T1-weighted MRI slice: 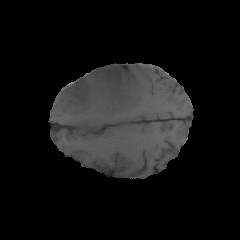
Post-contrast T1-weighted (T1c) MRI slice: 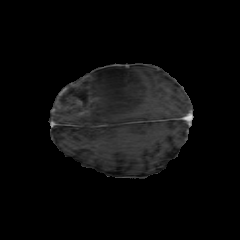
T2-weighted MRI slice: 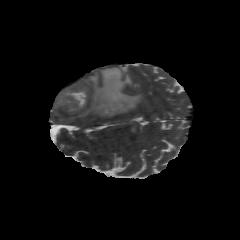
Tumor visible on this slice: yes